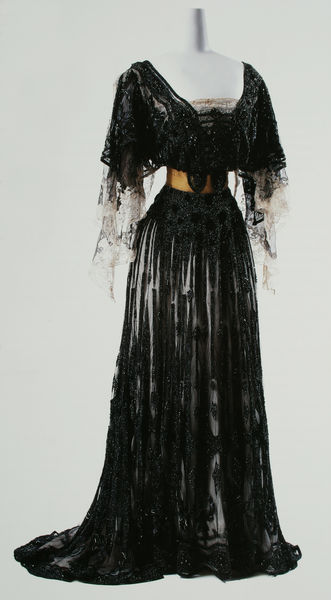
Titel: Abendkleid
Künstler: Jacques Doucet
Standort: Kyoto (Japan)
Institution: Kyoto Costume Institute
Schlagwörter: dunkel, weiß, gelb, ausschnitt, braun, frau, grau, kleid, schwarz, gürtel, mode, muster, ornament, rock, schleife, falten, lang, spitze, weit, ärmel, hals, bestickt, fransen, gold, kostüm, borte, dekollete, dekollte, perlen, schultern, seide, stilleben, schleppe, taille, japan, tüll, schichten, falte, weiblich, glanz, floral, streifen, faltenwurf, rüsche, rüschen, abendkleid, foto, unterrock, puppe, photo, ausstellung, geschnürt, oberteil, durchsichtig, dekolltee, fotographie, spize, klassisch, bodenlang, v ausschnitt, durchscheinend, unterkleid, dior, kyoto, kleiderpuppe, chanel, altmodisch, dreiviertelärmel, dekolltiert, deloktee, ohotographie, pippe, dünne taille, korsasche